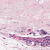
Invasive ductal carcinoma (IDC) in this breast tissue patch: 0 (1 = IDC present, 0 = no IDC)